Interaction volume radius: 10 \u00c5
Interaction volume height: 25 \u00c5
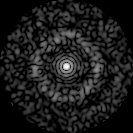
Disorder parameter: 0.8615